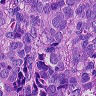
Metastatic tissue present: yes